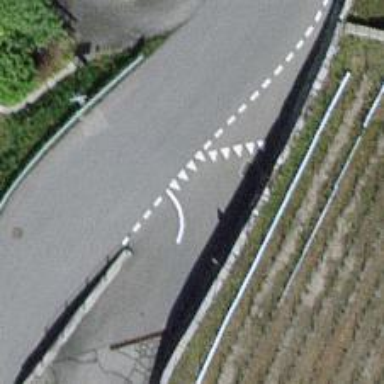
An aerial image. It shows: Road with "give way" sign.